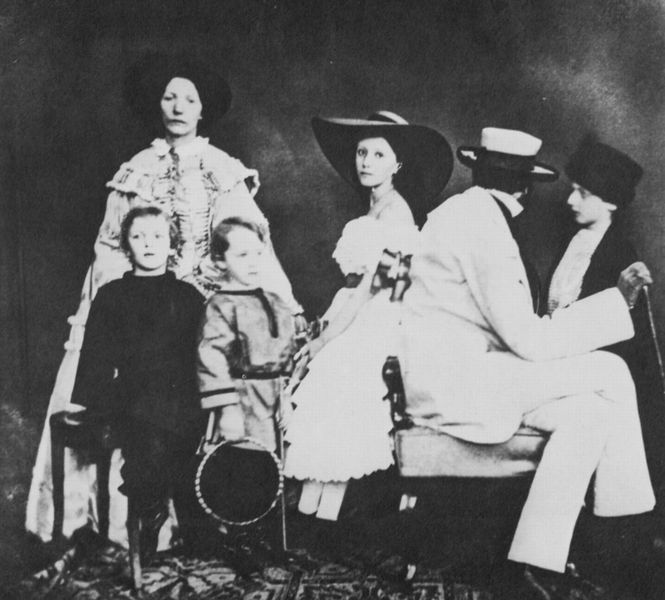
Titel: Die Familie des Barons Andreas von Budberg
Künstler: Deutscher Photograph
Schlagwörter: dunkel, gruppe, hand, mann, schatten, weiß, frauen, menschen, mädchen, sitzen, damen, elegant, frau, frisur, grau, haar, hintergrund, hut, hüte, kleid, kleider, licht, nase, profil, rücken, schwarz, stirn, stuhl, blick, gürtel, teppich, anzug, gesichter, wand, gesicht, kleidung, stehen, bild, portrait, porträt, rückenlehne, boden, kostüm, mantel, reich, sessel, eltern, familie, kind, mutter, paar, vater, lippen, kinder, kreis, oval, pony, stock, taille, sofa, stab, buben, jungen, knaben, tag, schemel, nasen, atelier, junge, hutkrempe, krempe, ring, foto, fotografie, photographie, abgewandt, schwarzweiss, strin, photo, fotographie, aufnahme, sohn, reifen, spielzeug, familienportrait, söhne, erwachsene, studio, russisch, gruppenfoto, gruppenphoto, stifel, cool, stok, kamera, fotoggrafie, rußland, krempen, familienphoto, freauen, photoateiler, osmanische familie, türkische familie